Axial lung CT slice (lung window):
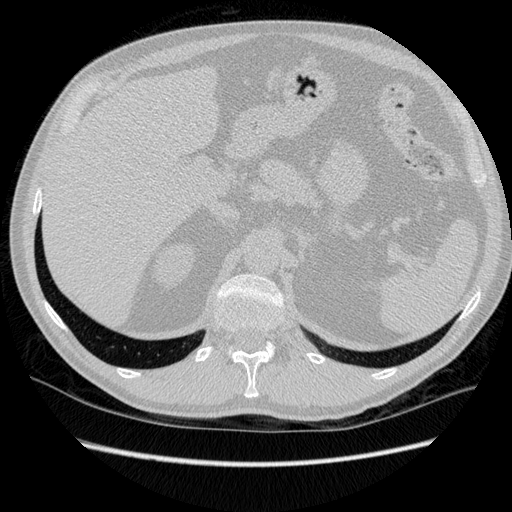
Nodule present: no